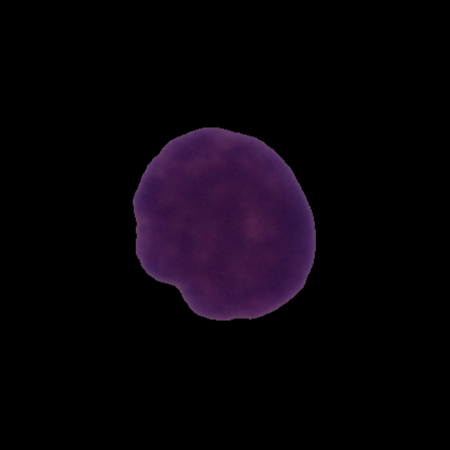
Label: healthy